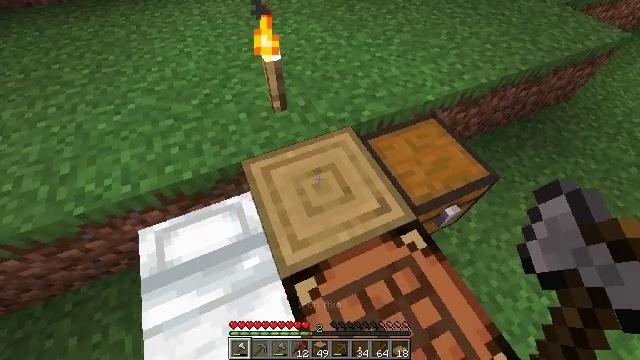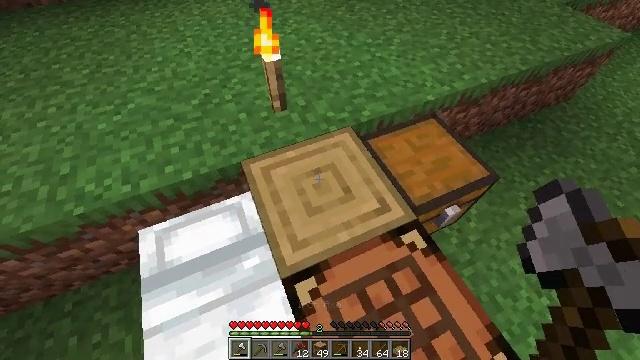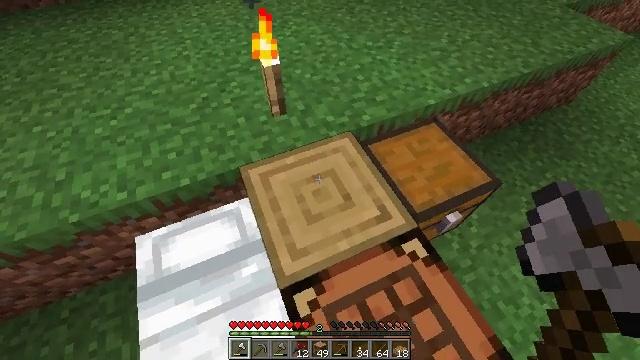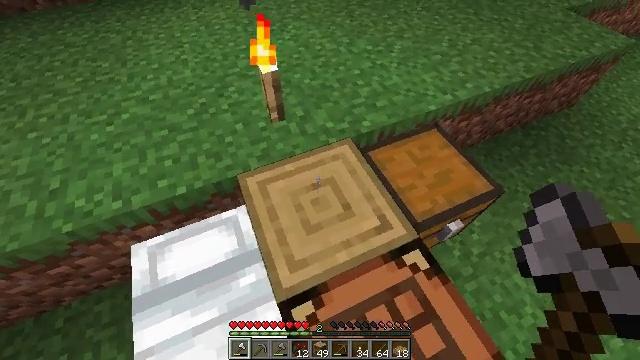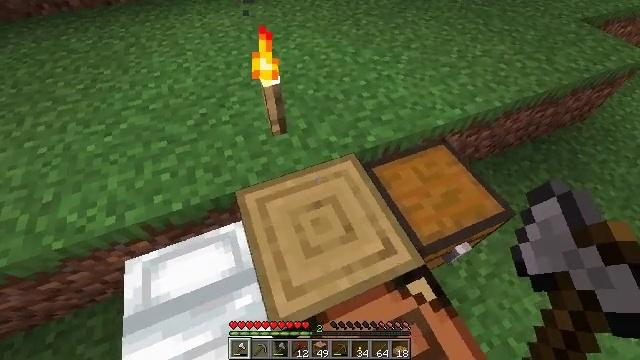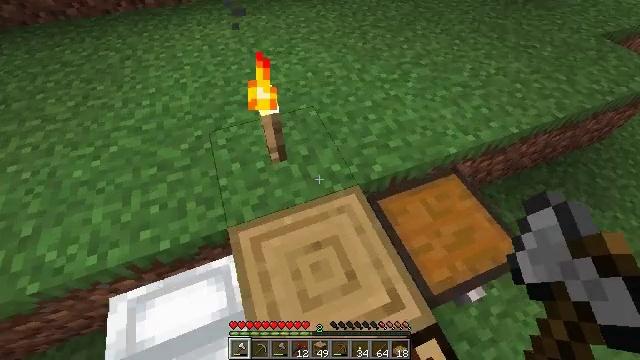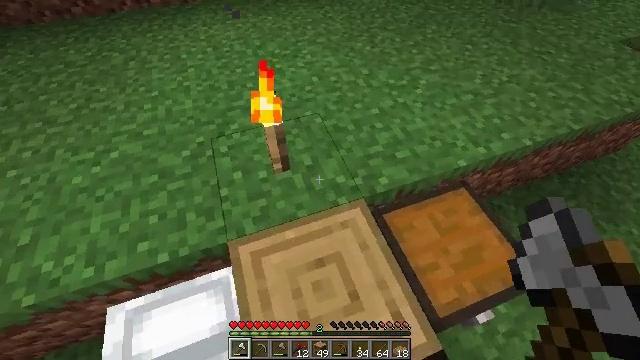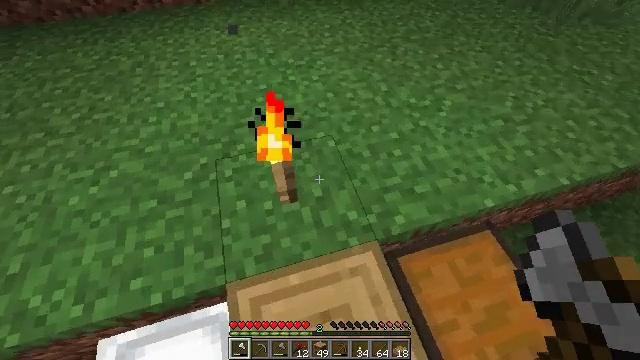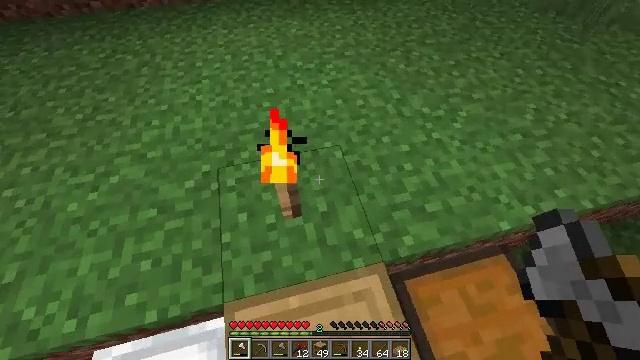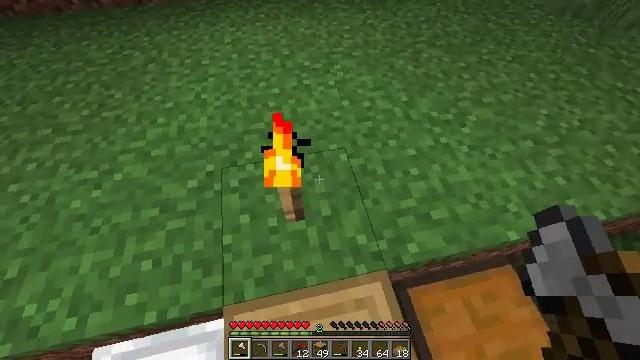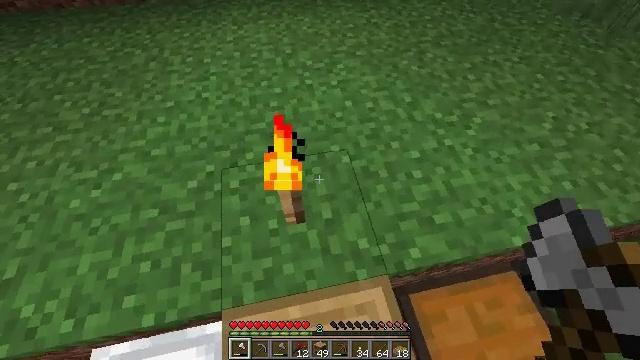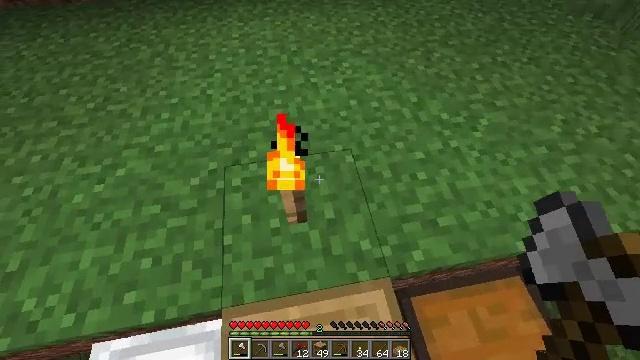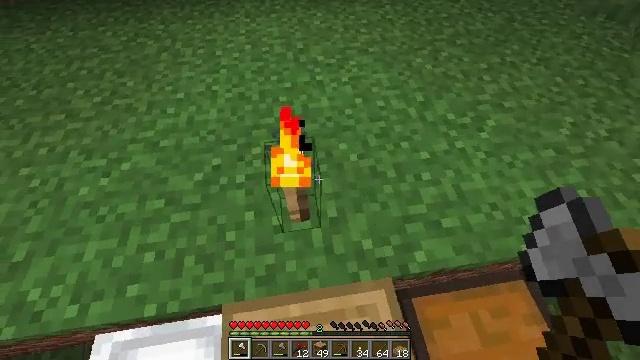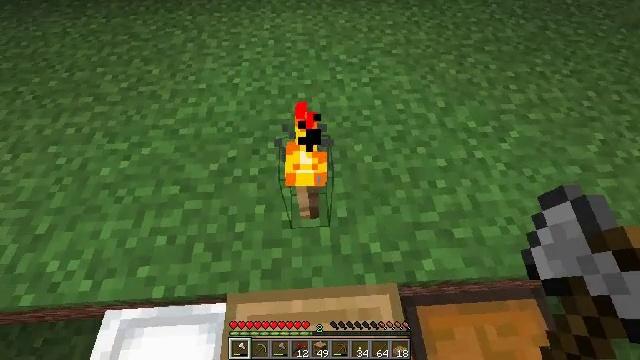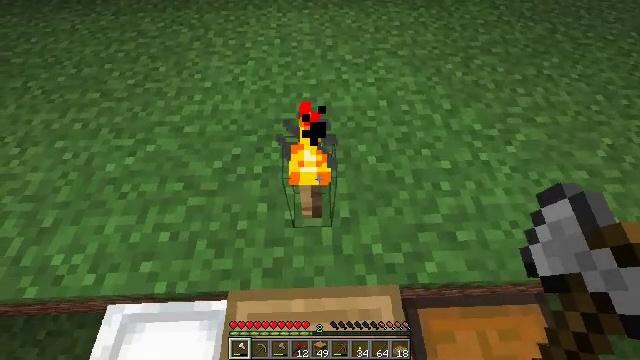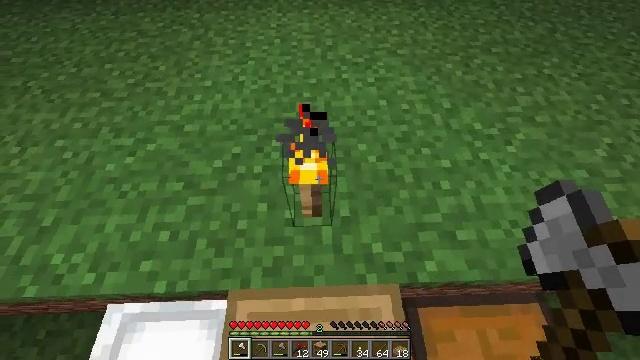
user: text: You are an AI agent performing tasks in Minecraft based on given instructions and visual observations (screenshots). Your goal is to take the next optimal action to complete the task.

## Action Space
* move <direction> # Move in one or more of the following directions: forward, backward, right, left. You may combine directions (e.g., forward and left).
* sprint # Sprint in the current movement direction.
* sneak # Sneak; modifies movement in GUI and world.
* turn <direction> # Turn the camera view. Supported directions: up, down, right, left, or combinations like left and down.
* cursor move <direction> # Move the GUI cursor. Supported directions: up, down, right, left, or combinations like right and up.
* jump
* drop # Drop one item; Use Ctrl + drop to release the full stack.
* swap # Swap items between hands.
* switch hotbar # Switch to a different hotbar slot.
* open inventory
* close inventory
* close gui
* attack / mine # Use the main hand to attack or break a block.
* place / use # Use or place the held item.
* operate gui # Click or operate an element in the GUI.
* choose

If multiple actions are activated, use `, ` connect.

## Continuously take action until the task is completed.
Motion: motion action
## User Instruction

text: Gather the torch from its position.
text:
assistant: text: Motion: no_op
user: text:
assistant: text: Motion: move forward
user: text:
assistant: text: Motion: move forward
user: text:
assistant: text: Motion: move forward, turn left
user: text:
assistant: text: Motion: move forward, turn left
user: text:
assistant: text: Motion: move forward, turn left
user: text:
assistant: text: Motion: move forward, turn left and down
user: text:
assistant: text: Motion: turn left
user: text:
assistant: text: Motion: turn left
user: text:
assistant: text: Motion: no_op
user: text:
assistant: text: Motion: turn left
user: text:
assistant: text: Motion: turn left
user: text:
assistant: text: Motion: turn left
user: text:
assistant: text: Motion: turn left
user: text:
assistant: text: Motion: no_op
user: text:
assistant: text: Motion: move forward
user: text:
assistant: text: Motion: move forward, turn right and down
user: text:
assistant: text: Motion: move forward, turn down, attack / mine
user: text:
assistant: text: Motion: attack / mine
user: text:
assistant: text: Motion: attack / mine
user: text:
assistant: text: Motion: move forward, turn right and down, attack / mine
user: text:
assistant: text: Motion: move forward, turn right
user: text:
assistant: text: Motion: no_op